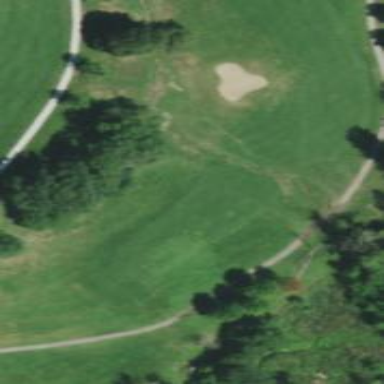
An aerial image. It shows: Golf fairway surrounded by grass.